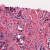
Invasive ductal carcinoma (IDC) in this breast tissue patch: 1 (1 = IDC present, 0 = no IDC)